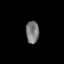
Tissue: lung
Cell type: Epithelial cells
Senescence score: 0.1201
Nuclear area (px): 287
Mean DAPI intensity: 120.721